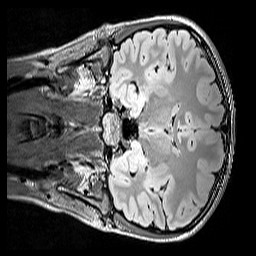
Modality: FLAIR
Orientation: coronal
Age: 13
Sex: female
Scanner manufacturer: siemens
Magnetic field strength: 3 T
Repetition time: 5 s
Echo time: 0.388 s